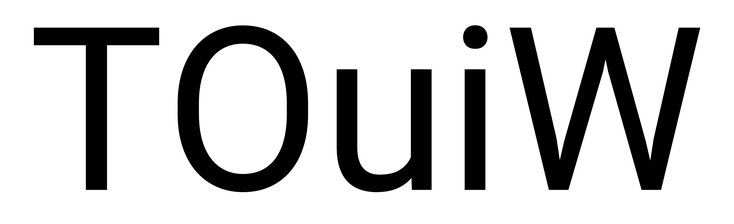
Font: Roboto_Regular